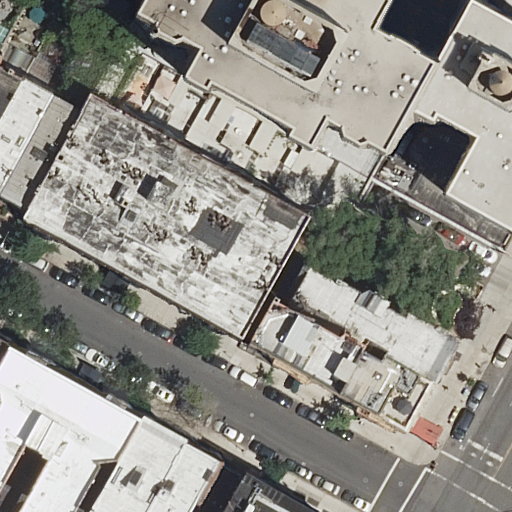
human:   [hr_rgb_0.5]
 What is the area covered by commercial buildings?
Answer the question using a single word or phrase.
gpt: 0m2

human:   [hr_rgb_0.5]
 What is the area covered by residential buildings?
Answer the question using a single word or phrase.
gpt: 5226m2

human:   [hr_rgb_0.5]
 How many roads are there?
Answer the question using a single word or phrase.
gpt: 2

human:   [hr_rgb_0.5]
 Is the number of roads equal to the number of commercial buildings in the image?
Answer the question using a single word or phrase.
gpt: no

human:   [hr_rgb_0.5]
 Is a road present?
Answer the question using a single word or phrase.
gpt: yes

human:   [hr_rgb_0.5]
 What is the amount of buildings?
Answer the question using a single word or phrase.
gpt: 15

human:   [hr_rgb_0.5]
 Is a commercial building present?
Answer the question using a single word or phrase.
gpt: no

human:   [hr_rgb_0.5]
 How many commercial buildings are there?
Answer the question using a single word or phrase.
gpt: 0

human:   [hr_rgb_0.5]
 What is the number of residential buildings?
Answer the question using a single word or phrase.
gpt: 15

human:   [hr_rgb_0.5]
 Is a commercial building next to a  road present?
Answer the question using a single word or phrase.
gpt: no

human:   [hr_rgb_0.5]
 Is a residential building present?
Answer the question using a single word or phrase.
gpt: yes

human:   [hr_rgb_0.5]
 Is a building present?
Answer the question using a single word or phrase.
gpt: yes

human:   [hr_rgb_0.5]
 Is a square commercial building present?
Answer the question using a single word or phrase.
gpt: no

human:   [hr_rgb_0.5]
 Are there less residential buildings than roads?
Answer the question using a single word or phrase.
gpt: no

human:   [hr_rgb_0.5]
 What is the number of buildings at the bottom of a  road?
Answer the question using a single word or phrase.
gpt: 4

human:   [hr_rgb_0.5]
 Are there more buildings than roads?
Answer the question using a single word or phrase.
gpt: yes

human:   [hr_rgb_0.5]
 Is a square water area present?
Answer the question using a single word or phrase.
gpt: no

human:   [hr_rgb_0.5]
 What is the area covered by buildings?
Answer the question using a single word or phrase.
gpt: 5226m2

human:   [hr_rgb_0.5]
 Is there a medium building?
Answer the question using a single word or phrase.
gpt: yes

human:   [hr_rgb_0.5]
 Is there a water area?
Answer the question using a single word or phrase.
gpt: no

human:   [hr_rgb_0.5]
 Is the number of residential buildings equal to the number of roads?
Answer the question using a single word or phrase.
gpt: no

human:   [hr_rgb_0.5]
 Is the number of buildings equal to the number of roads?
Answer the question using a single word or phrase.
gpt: no

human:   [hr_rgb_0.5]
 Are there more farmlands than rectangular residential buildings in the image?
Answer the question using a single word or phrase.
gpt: no

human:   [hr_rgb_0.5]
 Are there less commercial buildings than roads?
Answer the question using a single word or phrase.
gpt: yes

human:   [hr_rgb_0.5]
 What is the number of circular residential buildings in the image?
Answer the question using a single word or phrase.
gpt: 0

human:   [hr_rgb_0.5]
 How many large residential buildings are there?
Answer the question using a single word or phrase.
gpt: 2

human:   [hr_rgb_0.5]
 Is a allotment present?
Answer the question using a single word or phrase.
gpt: no

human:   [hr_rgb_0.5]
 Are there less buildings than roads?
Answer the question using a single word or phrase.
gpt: no

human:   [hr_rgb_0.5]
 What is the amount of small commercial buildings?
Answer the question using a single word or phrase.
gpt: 0

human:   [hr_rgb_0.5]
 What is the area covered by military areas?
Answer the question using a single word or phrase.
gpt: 0m2

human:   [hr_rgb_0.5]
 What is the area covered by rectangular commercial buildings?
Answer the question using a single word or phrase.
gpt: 0m2

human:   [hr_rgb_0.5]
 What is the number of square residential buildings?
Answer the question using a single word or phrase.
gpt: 0

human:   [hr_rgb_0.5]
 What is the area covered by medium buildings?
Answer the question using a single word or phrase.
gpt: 2459m2

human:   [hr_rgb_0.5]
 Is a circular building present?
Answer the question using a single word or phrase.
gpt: no

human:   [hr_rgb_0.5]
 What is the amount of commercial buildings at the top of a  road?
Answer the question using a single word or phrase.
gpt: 0

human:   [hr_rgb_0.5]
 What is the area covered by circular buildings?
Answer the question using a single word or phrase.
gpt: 0m2

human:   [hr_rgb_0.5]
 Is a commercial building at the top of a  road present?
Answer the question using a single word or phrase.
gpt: no

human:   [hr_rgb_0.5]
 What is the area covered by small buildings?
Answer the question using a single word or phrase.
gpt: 201m2

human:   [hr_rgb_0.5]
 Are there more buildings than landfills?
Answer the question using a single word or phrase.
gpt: yes

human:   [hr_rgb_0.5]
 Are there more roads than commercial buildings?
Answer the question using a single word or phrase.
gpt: yes

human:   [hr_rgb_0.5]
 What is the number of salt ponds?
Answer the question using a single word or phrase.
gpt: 0

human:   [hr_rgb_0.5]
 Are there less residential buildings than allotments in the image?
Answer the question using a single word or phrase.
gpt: no

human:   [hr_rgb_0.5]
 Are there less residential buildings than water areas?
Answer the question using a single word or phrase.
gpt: no

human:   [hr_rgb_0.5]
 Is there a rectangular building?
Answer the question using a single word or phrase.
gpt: yes

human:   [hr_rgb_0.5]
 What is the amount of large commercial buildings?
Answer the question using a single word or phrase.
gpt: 0

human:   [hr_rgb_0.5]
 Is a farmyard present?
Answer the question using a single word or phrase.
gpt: no

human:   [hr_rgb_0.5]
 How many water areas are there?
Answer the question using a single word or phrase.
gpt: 0

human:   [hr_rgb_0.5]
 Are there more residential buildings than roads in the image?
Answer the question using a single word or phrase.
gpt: yes

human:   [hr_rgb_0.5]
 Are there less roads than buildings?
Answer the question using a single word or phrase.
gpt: yes

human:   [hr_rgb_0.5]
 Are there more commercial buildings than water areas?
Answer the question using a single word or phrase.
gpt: no

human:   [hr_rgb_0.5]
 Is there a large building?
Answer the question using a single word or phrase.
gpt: yes

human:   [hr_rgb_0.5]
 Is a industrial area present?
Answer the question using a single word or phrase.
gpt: no

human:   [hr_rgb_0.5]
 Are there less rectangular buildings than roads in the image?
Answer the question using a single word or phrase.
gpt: no

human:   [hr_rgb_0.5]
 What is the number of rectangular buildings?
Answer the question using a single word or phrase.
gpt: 9

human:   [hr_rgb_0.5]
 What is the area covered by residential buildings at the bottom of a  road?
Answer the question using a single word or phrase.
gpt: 659m2

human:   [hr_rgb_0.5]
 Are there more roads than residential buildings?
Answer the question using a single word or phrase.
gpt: no

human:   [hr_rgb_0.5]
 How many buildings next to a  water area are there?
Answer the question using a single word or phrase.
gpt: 0

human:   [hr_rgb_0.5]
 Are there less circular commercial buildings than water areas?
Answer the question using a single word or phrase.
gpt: no

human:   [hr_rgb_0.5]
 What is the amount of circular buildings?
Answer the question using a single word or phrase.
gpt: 0

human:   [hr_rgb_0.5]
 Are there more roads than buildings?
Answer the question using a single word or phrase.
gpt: no

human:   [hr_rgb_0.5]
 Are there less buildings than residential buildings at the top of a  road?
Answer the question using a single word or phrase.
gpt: no

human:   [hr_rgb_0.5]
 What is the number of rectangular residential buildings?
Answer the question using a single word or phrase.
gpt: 9

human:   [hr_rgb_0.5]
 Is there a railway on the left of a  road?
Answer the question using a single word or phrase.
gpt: no

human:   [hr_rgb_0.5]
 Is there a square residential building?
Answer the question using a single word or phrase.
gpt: no